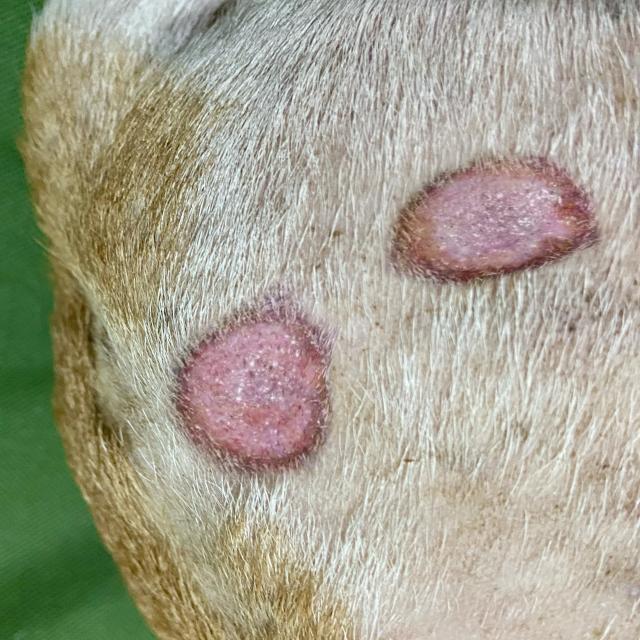
Canine ringworm (Dermatophytosis) — fungal infection caused by Microsporum or Trichophyton. Presents with circular alopecia, scaling, crusting, and broken hairs.